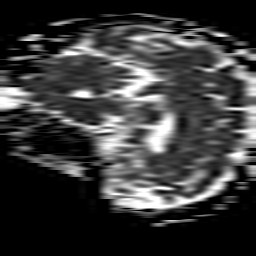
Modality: ADC
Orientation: sagittal
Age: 45
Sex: female
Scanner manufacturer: philips
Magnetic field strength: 1.5 T
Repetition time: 3.508 s
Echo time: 0.09255 s